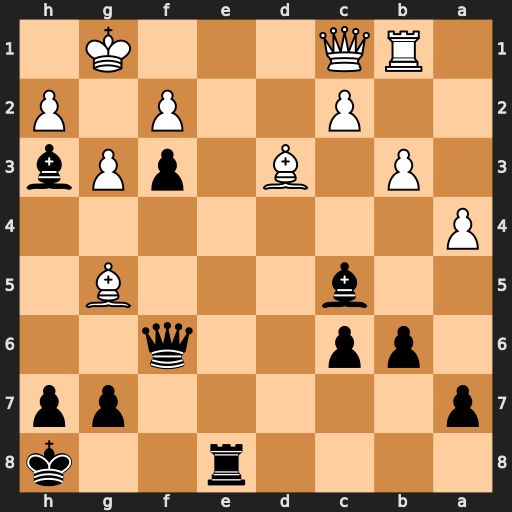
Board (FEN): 4r2k/p5pp/1pp2q2/2b3B1/P7/1P1B1pPb/2P2P1P/1RQ3K1
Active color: b
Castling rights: -
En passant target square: -
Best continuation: Qd4 Qd2 Re2